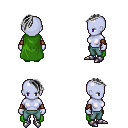
a pixel art fantasy rpg character, female body template, dark elf, purple skin, green cape, teal pants, gray long mohawk hairstyle, cloth bracers, metal boots, four views (front, back, left, right), 2x2 character sprite sheet, small pixel art, hard edges, no anti-aliasing